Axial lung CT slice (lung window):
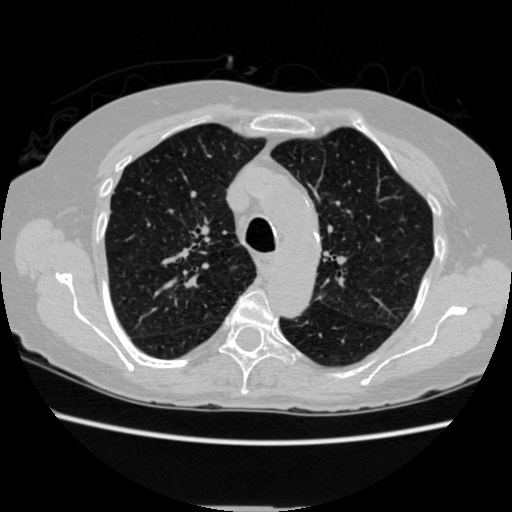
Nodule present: no